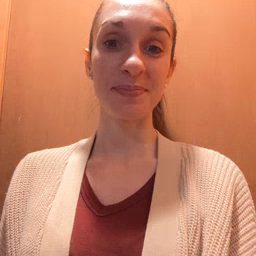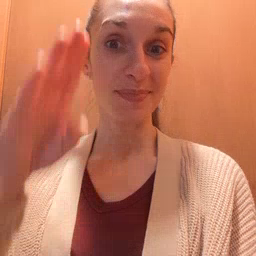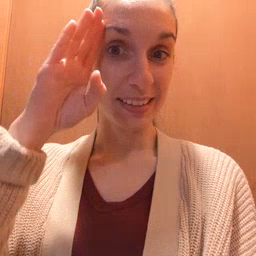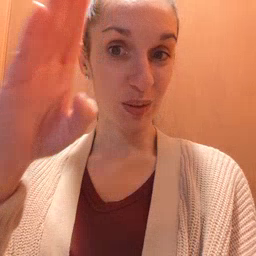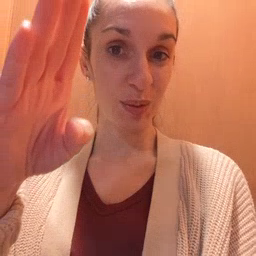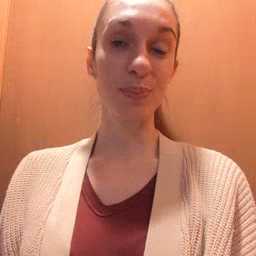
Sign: hello